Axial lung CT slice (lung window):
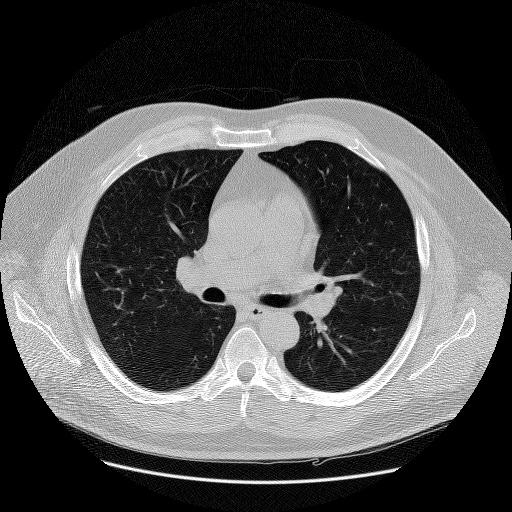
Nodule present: no